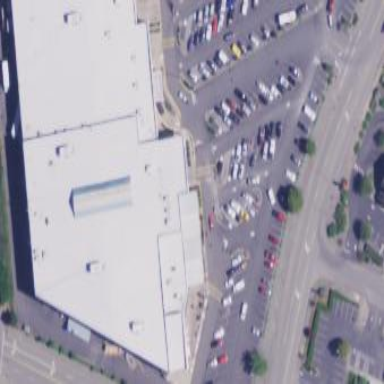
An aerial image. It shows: Supermarket located in building.